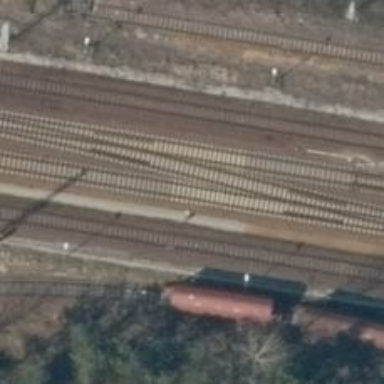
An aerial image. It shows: Railway milestone.